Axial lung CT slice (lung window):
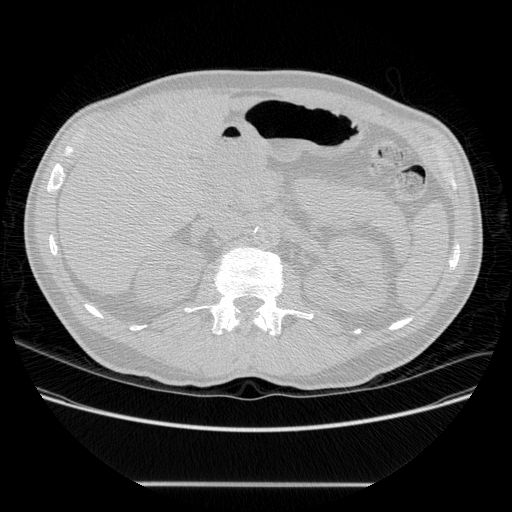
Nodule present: no